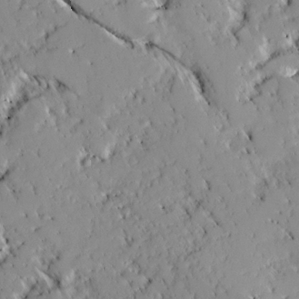
Label: non_frost